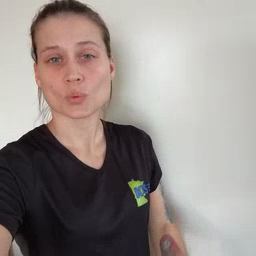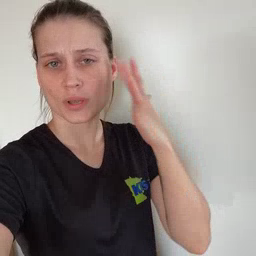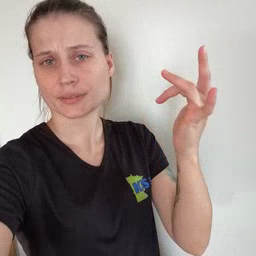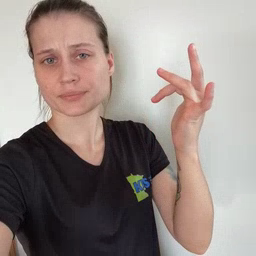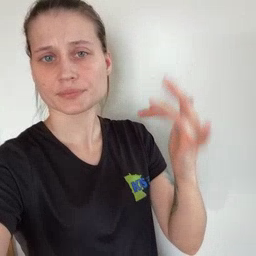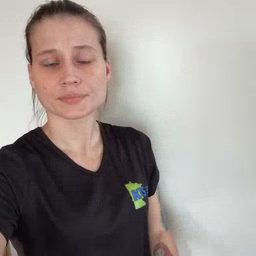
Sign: why